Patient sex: M
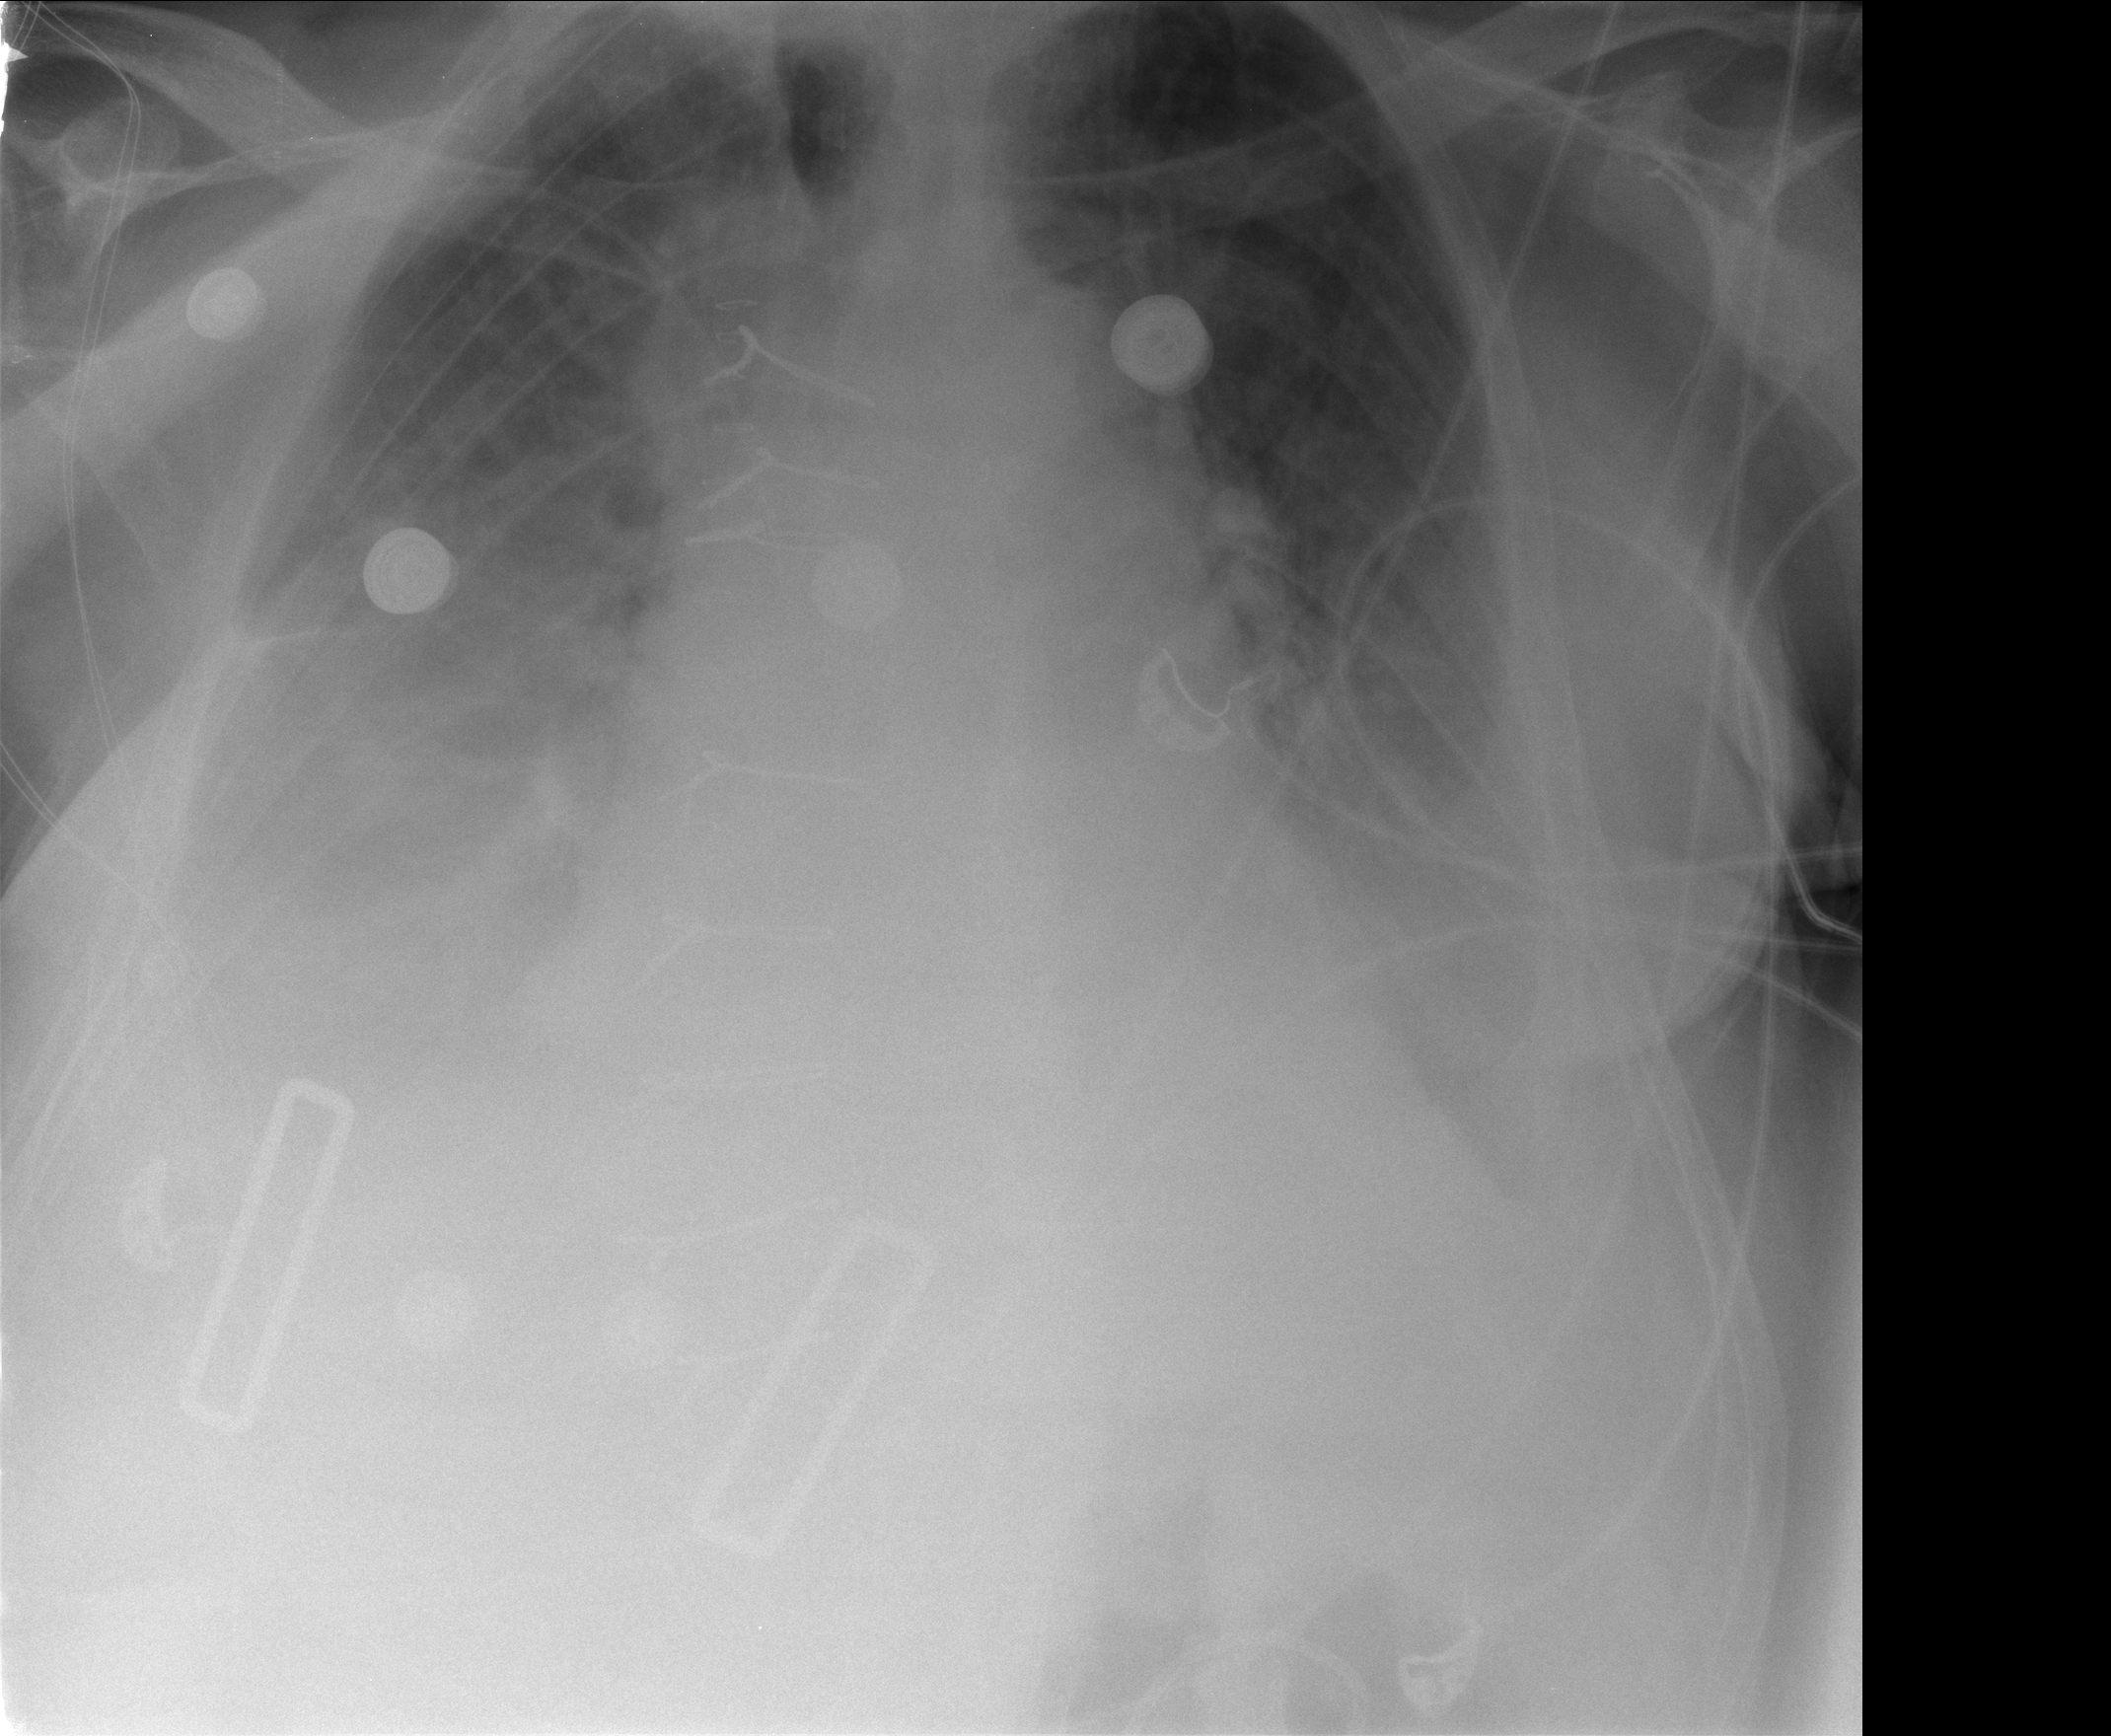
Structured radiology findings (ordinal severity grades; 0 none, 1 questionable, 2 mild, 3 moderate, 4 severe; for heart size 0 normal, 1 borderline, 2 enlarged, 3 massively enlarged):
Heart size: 2
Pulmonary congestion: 2
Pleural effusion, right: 3
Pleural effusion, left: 3
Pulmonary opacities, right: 0
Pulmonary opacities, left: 0
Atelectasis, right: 2
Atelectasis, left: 2